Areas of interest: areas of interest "Qingyun Palace"
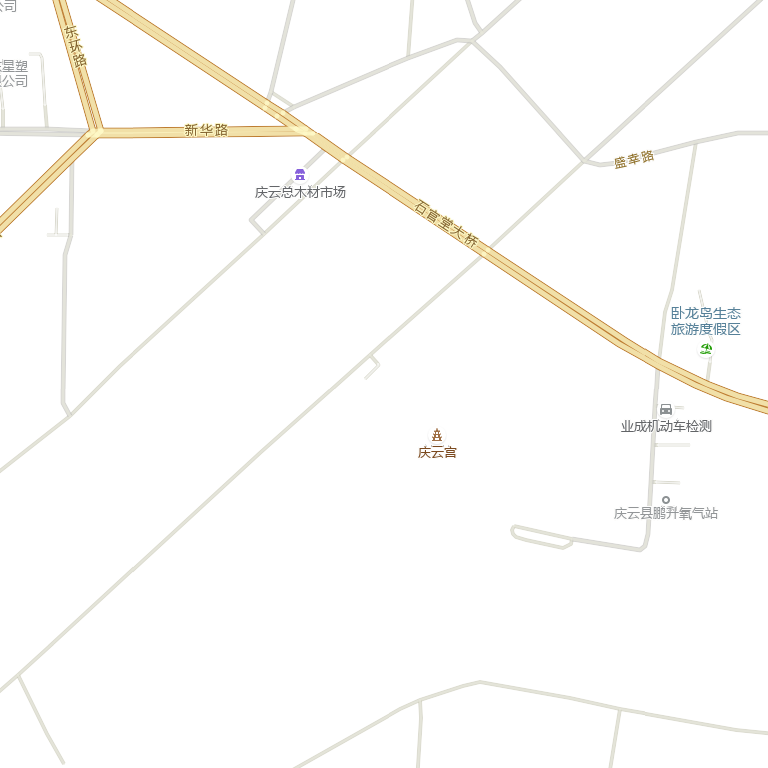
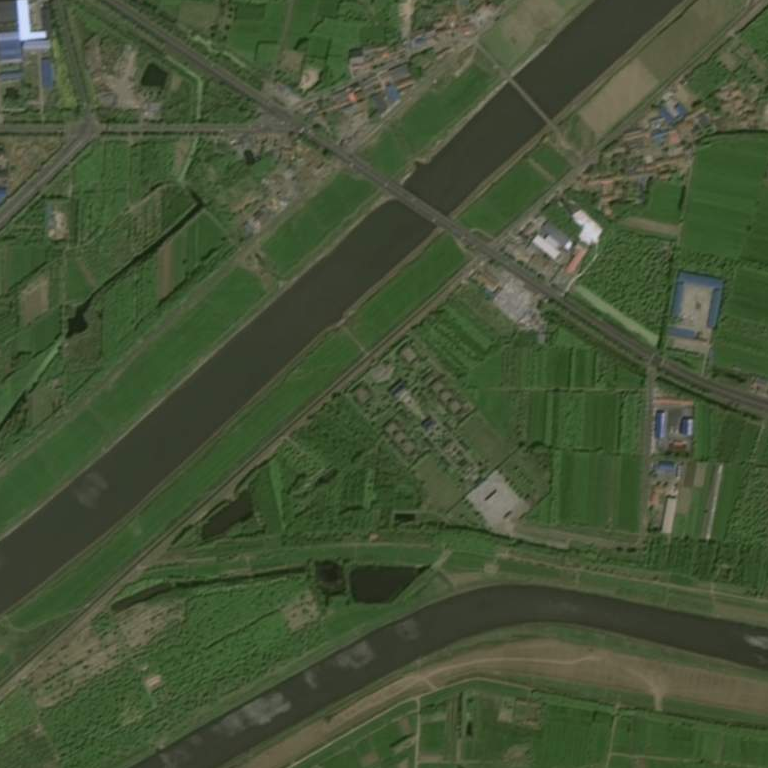